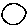
Label: circle